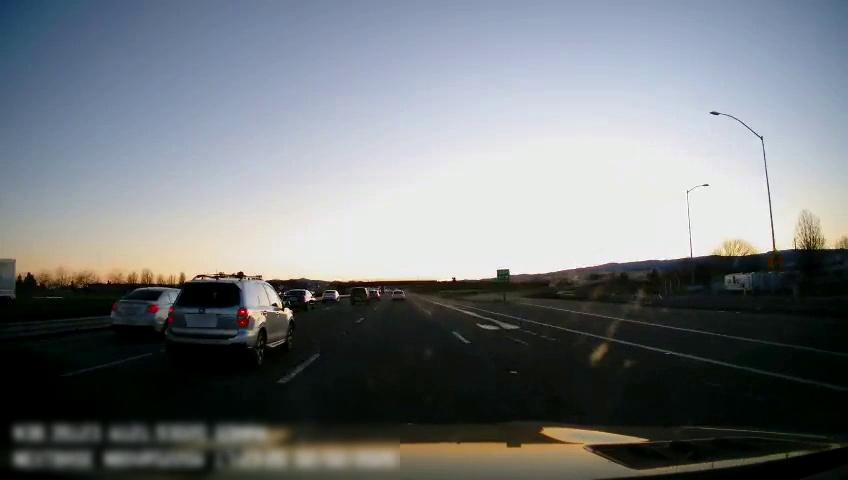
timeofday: Dusk/Dawn/Twilight
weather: Cloudy
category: Drivable Space
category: Vehicles | Truck
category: Vehicles | Car
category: Vehicles | SUV
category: Vehicles | Car
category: Vehicles | Car
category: Vehicles | SUV
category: Vehicles | Car
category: Vehicles | SUV
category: Lanes | Current Lane
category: Lanes | Current Lane
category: Lanes | Alternate Lane
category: Lanes | Alternate Lane
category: Lanes | Alternate Lane
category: Traffic | Signs